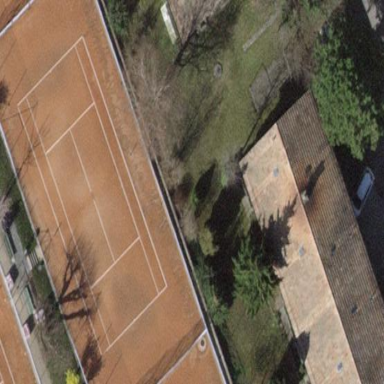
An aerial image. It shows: Tennis court in leisure pitch.